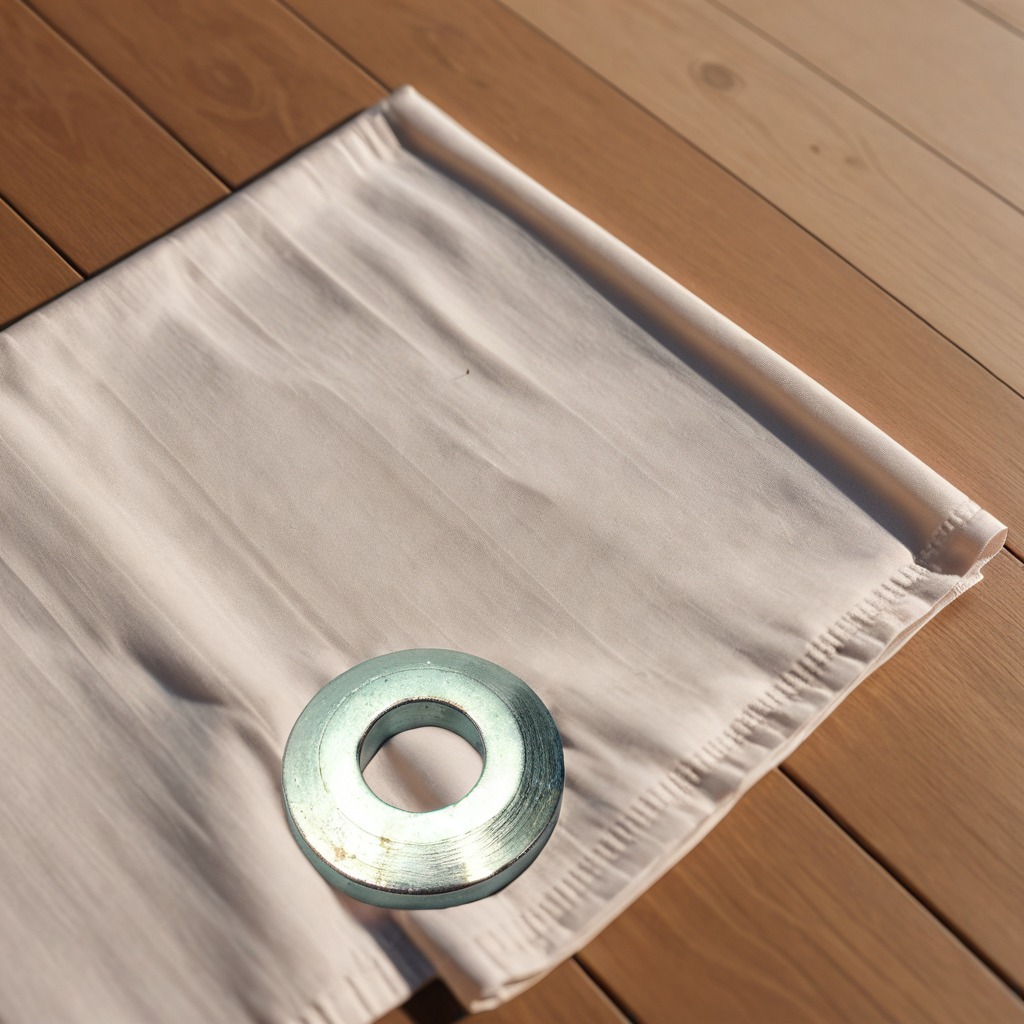
A flat metal washer lies on the wooden table in the outdoor workshop during daytime bright natural light soft shadows worn but beneath the cloth